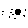
Label: moon